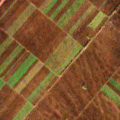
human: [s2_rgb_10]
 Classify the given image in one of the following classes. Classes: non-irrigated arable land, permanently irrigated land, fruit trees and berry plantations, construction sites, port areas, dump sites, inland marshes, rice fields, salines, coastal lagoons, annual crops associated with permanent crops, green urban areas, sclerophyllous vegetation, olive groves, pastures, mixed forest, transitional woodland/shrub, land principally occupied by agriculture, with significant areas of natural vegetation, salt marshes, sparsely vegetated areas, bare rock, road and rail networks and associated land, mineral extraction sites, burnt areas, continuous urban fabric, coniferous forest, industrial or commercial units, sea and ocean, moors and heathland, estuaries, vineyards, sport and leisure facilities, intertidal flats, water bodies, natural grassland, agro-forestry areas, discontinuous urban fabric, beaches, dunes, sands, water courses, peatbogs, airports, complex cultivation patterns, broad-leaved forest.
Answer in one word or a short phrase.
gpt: non-irrigated arable land